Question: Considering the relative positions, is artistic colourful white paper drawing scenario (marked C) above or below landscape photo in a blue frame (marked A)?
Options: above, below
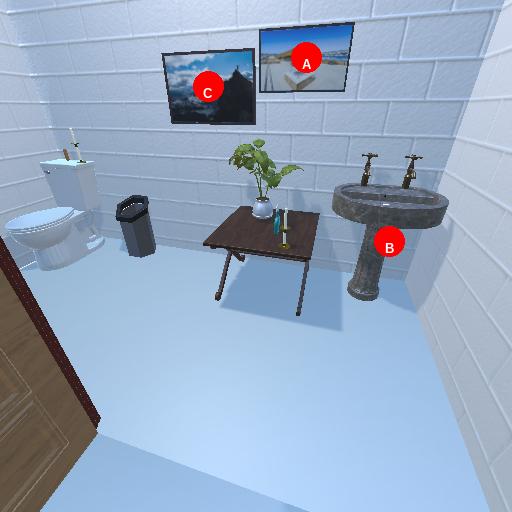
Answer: above